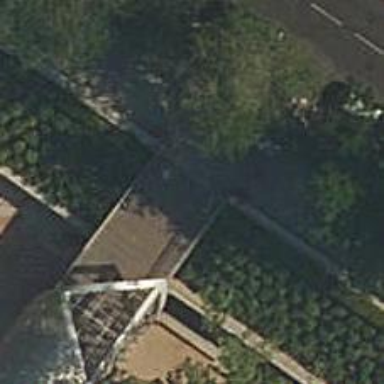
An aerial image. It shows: Path on bridge.